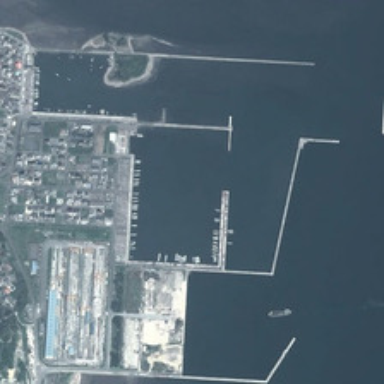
Many buildings are near a port with many boats .